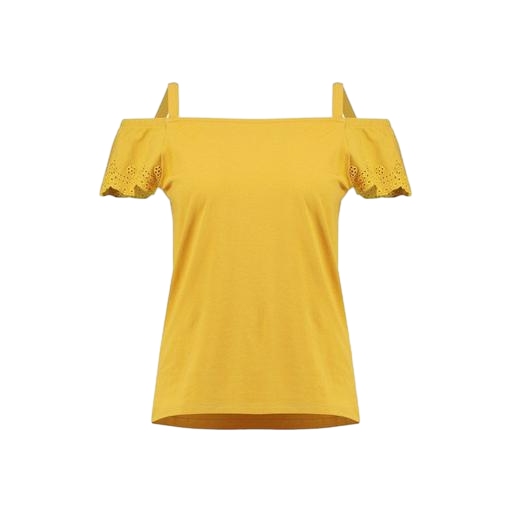
shoulder t-shirt, cold shoulder t-shirt, open-shoulder tee, white background